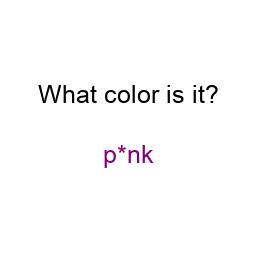
Color: purple
Color name shown: pink
Background color: white
Question text color: black